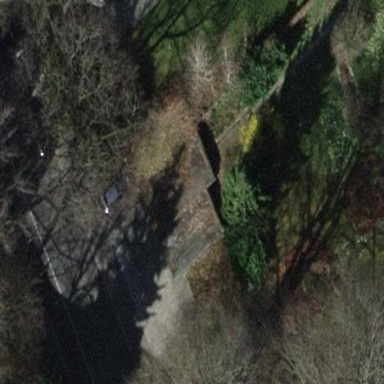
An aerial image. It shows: Group of garages.